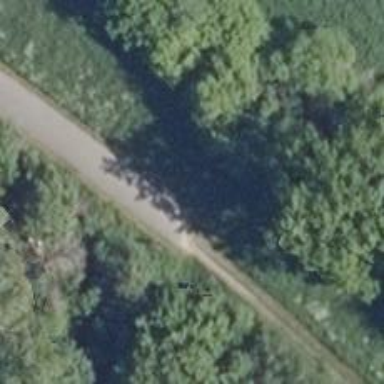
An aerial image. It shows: Asphalt path.